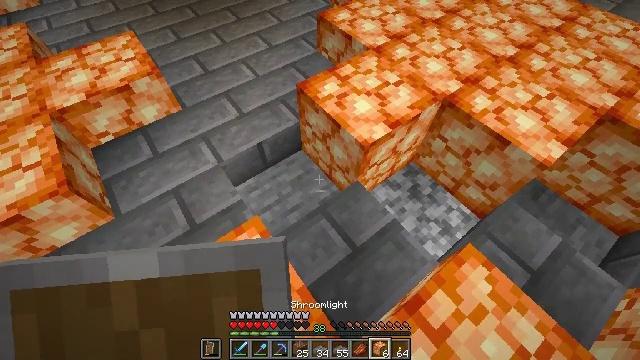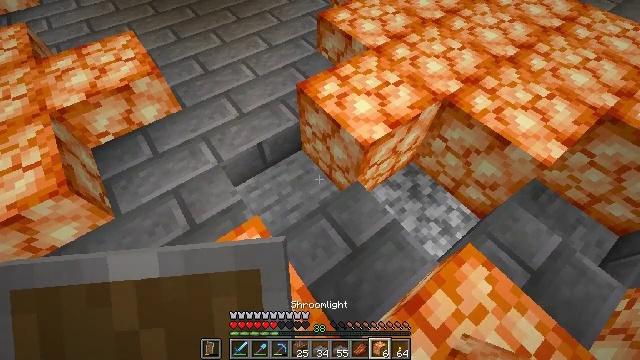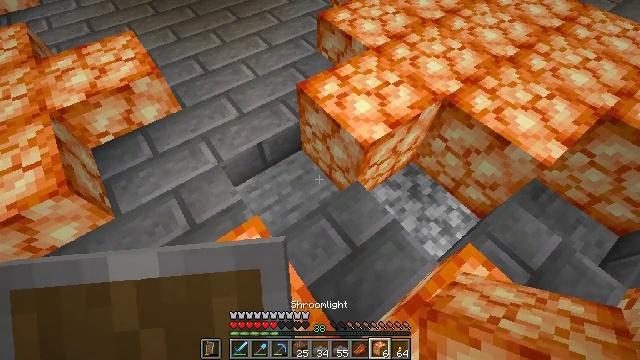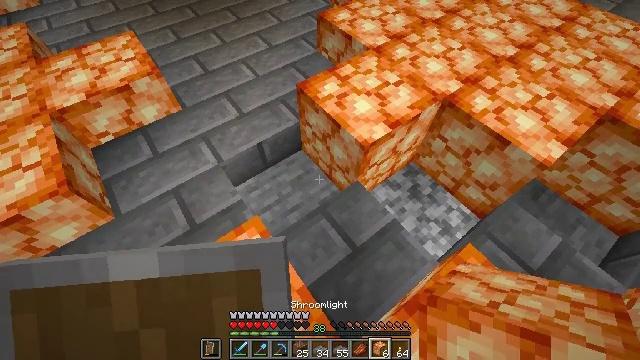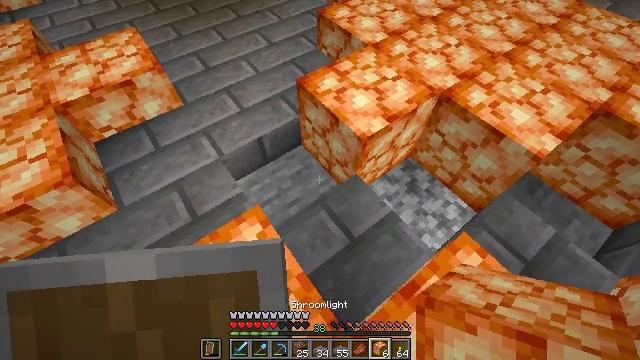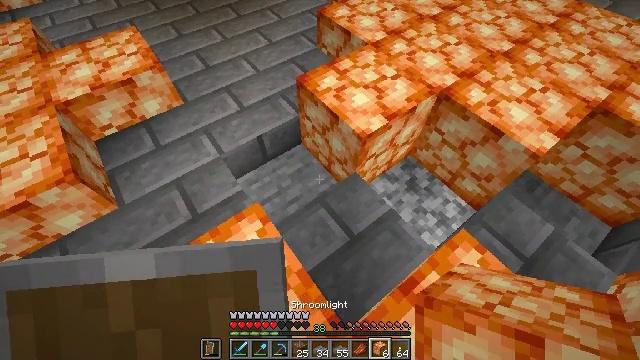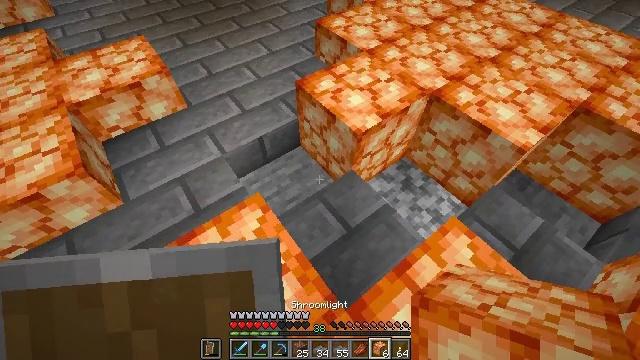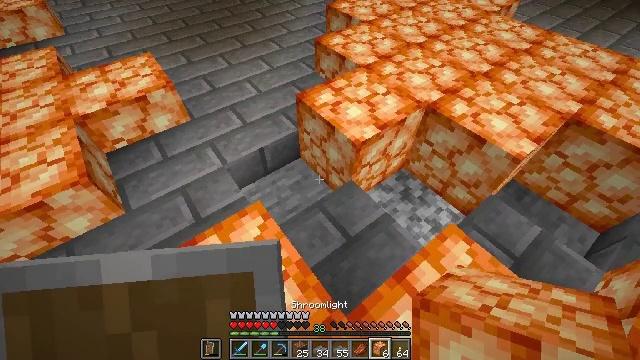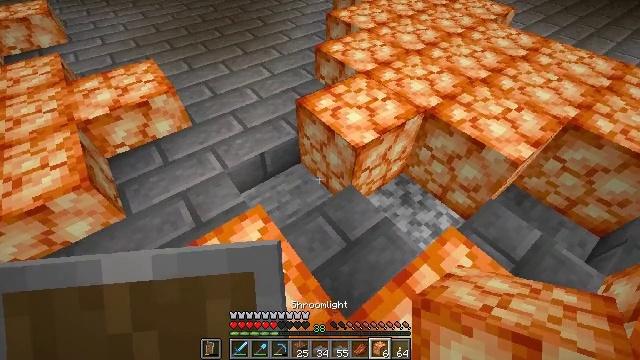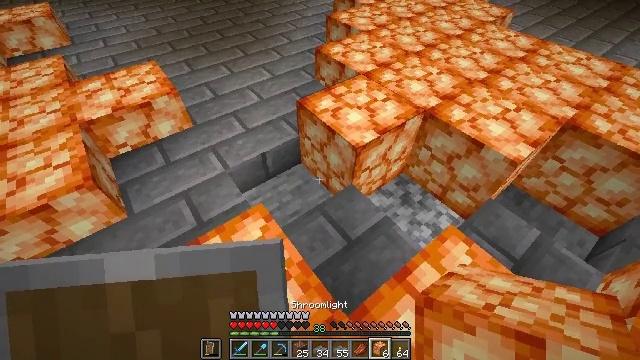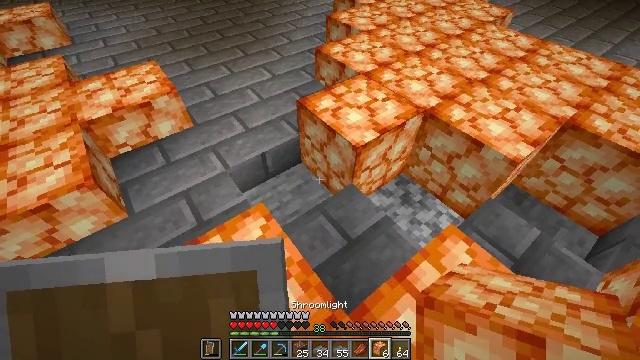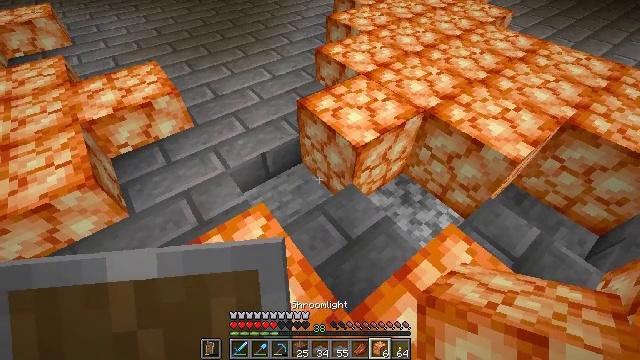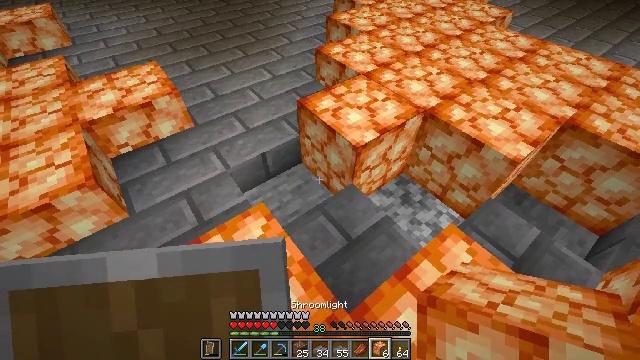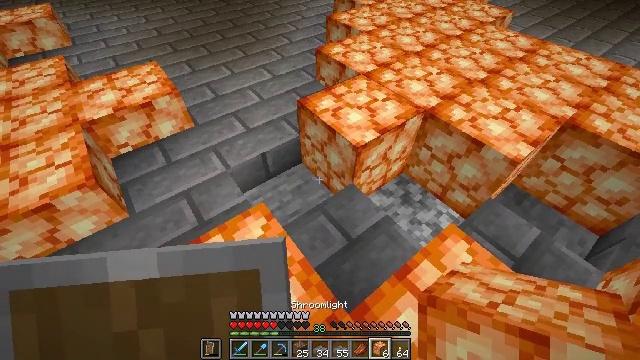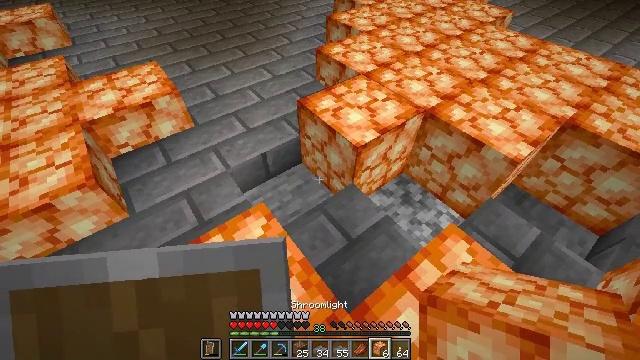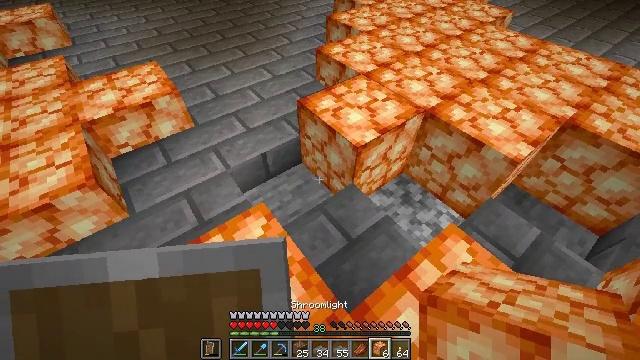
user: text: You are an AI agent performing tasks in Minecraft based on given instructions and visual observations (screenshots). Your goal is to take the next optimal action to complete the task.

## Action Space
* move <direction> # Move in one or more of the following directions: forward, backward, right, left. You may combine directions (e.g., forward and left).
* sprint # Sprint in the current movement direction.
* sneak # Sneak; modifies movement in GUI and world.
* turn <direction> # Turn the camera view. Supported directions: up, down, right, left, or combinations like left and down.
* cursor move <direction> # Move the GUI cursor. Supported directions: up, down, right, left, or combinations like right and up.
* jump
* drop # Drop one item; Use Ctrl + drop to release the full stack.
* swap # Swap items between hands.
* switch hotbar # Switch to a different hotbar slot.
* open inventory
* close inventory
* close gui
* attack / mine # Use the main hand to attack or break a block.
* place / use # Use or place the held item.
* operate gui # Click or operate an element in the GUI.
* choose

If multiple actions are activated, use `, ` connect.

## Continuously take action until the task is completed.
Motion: motion action
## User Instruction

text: Attack the shroomlight to pick it up.
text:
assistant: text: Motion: no_op
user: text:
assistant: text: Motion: no_op
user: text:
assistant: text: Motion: no_op
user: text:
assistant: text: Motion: move back
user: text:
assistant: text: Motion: move back
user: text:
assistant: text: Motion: turn up
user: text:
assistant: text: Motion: turn up
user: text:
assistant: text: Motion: turn up
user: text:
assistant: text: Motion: no_op
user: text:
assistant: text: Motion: no_op
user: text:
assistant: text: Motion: no_op
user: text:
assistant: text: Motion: no_op
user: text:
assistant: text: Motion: no_op
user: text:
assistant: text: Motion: no_op
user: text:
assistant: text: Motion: no_op
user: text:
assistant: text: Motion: no_op
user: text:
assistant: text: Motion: no_op
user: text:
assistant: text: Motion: no_op
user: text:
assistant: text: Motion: no_op
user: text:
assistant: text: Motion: no_op
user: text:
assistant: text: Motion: no_op
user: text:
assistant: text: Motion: no_op
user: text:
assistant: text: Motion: move right
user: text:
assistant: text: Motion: move back and move right
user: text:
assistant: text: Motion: move back and move right, turn left
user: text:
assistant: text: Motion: move back and move right, turn left and up
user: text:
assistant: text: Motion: move back and move right, turn left
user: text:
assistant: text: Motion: move back and move right, turn left
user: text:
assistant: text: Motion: move back and move right, turn left
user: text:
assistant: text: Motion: move back and move right, turn left